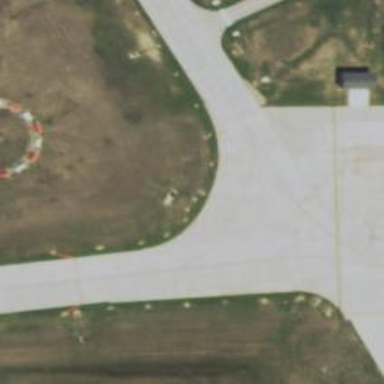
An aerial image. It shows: Image of taxiway at airport.